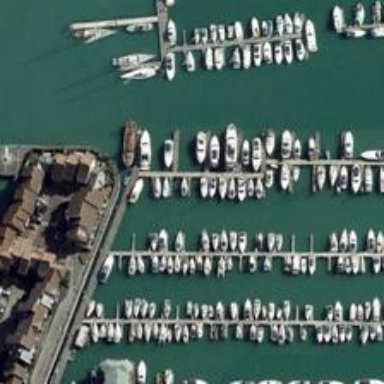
Many boats are orderly in a port near some buildings .